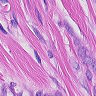
Metastatic tissue present: yes